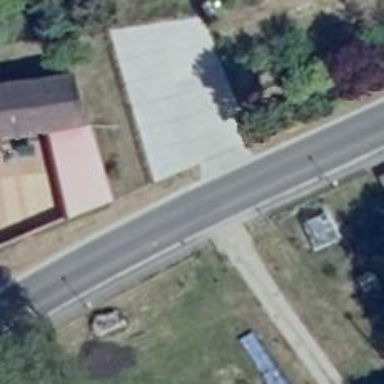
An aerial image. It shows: Secondary road with asphalt surface and sidewalk on the left.